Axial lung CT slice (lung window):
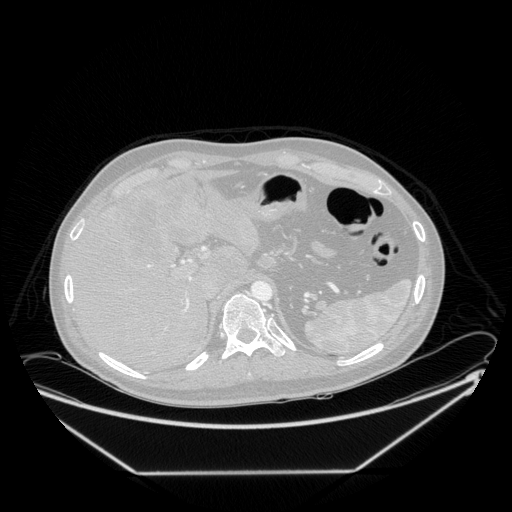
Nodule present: no